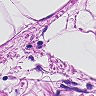
Metastatic tissue present: no